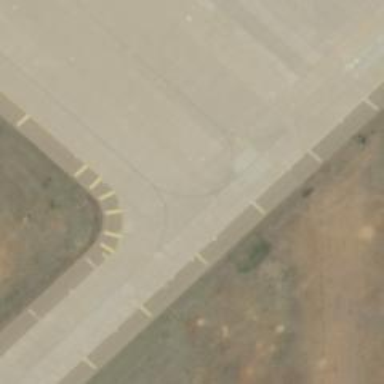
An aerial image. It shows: Image of taxiway at airport.